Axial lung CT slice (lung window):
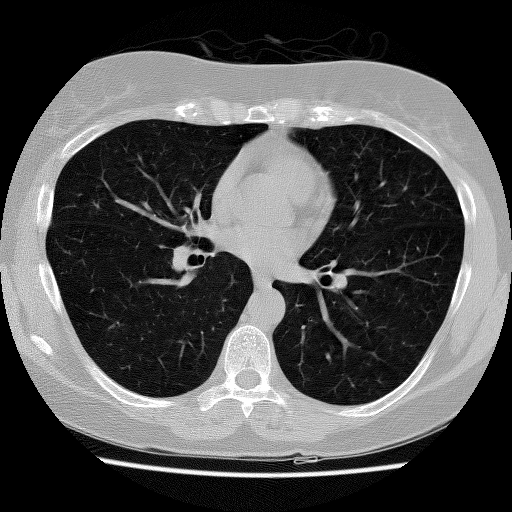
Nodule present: no